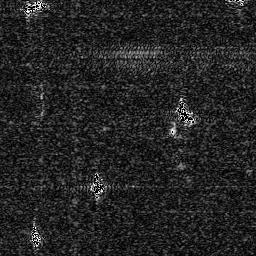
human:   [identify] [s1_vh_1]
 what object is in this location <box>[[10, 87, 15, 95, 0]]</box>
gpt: <ref>1 small ship at the bottom left</ref>